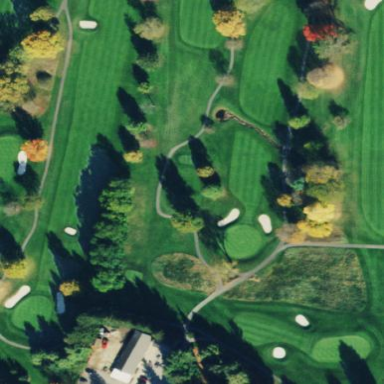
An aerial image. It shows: Golf rough area.